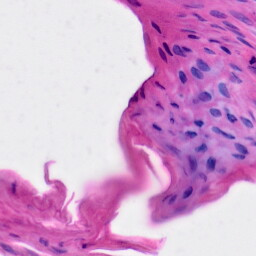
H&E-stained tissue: Skin